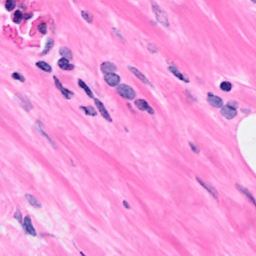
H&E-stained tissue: Breast